Question: How to keep the ActionBar at its place? Look at the screenshot. Activity label is half-hidden.

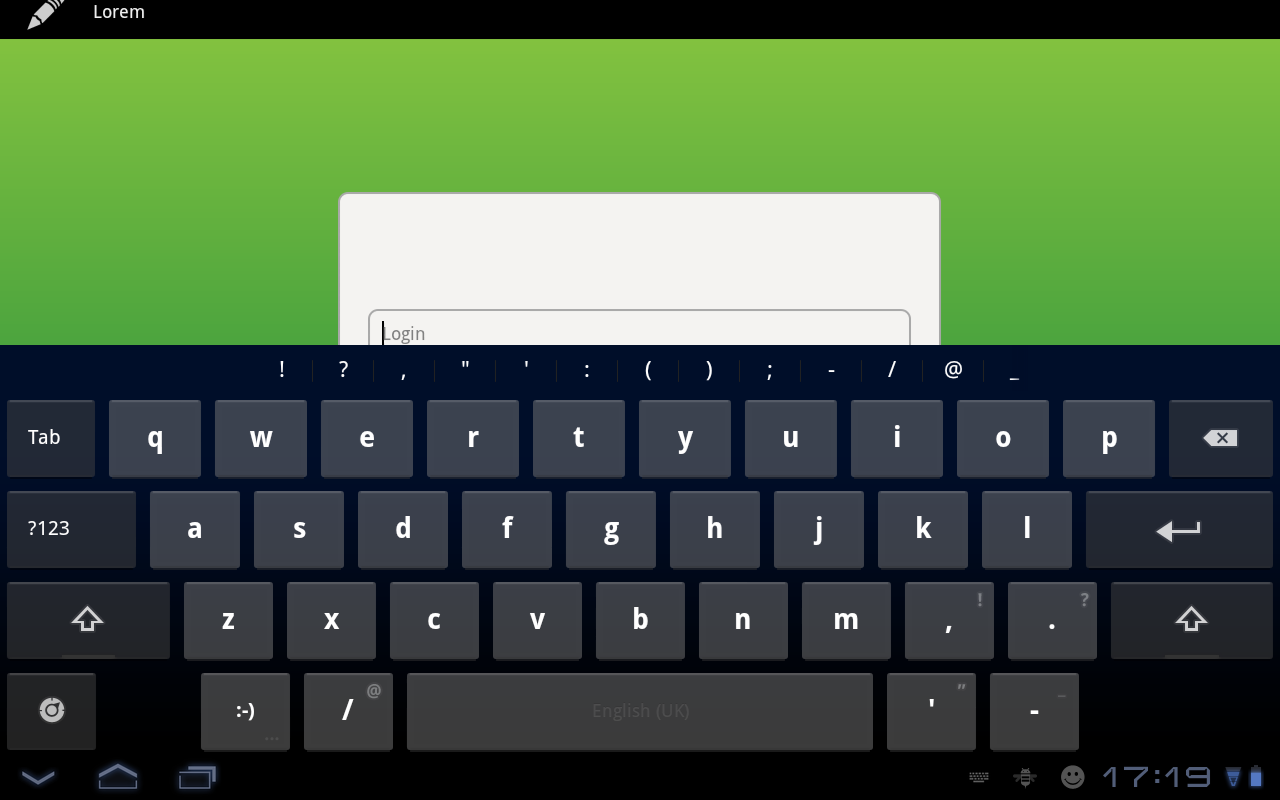
Answer: try to use 'android:windowSoftInputMode="adjustResize"' in your manifest for your 'activity' element